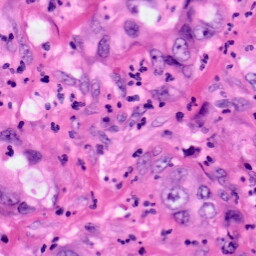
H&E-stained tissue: Pancreatic